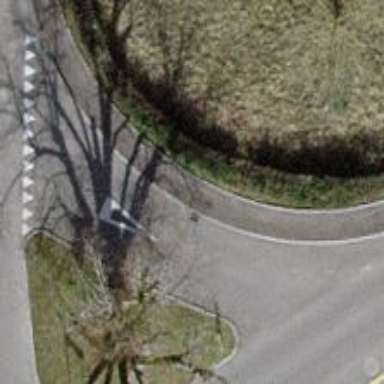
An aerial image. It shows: Hedge acting as barrier.